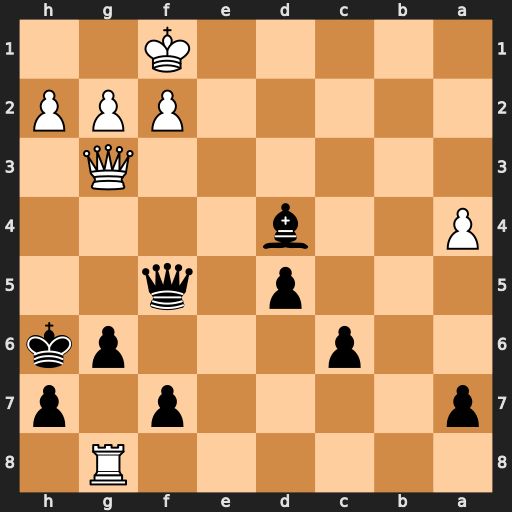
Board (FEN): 6R1/p4p1p/2p3pk/3p1q2/P2b4/6Q1/5PPP/5K2
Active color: b
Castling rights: -
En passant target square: -
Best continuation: Qb1+ Ke2 Qc2+